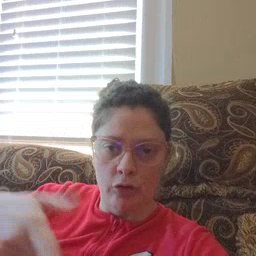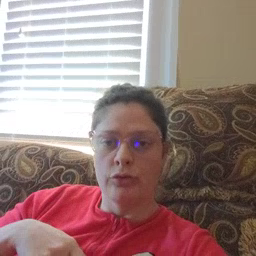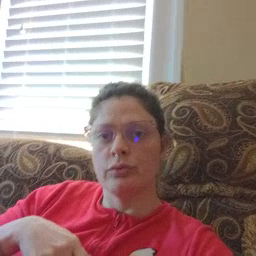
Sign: later